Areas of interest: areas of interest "Henan Jingneng Power Supply Co., Ltd."
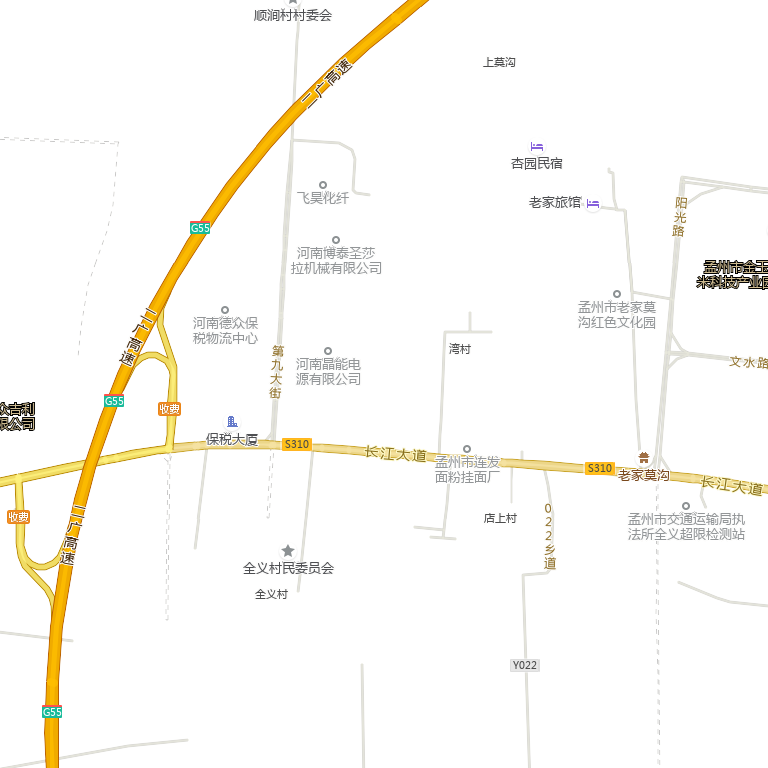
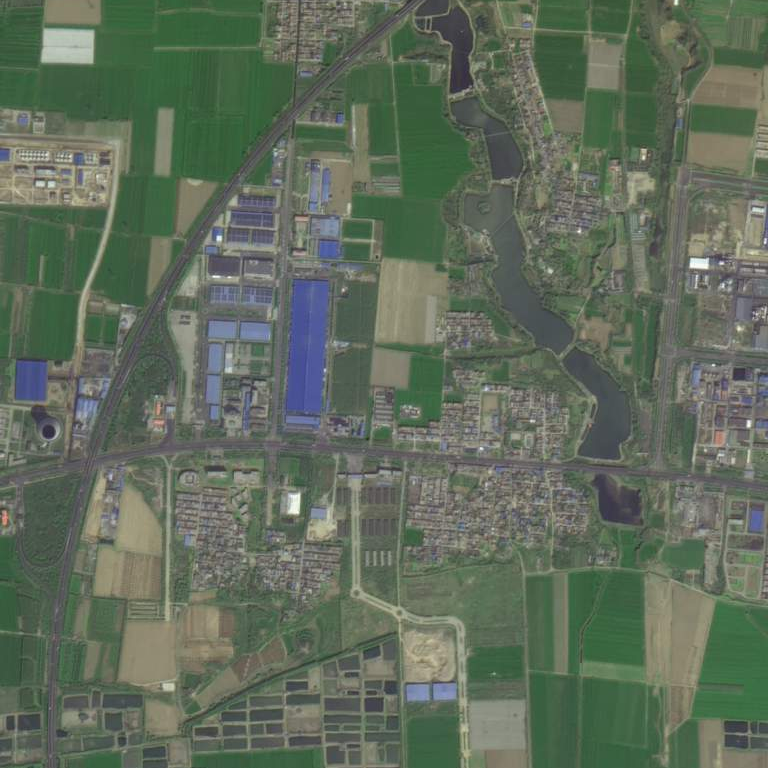